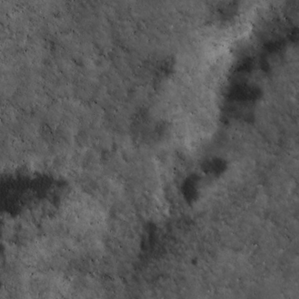
Label: non_frost